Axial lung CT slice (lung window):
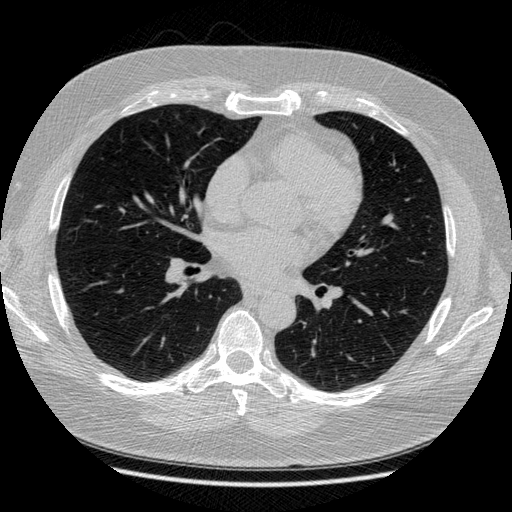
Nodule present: no